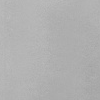
Atmospheric dust classification: dusty